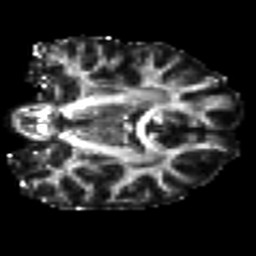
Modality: FA
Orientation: coronal
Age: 29
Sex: female
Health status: healthy
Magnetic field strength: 3 T
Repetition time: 8.4 s
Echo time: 0.0926 s